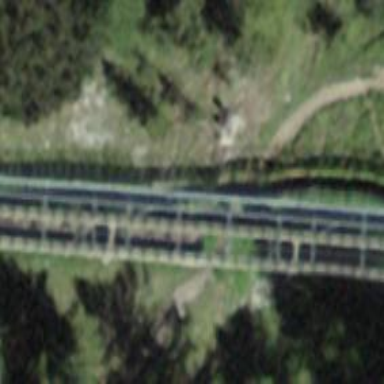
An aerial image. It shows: Funicular railway bridge with one track.